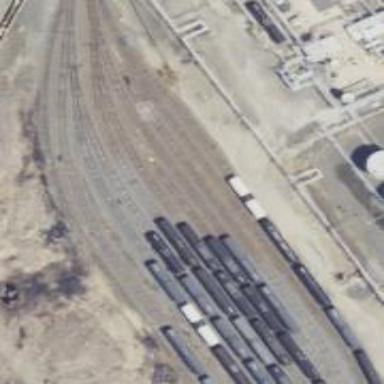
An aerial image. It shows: Railway yard used for servicing trains.